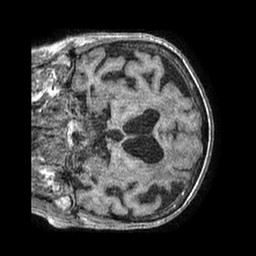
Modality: T1w
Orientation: coronal
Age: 86
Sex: female
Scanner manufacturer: philips
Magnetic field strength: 1.5 T
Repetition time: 0.007926 s
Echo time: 0.003648 s